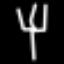
Label: fork